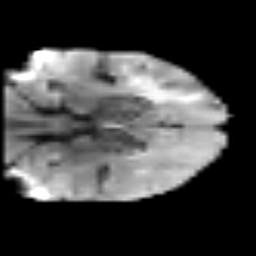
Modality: T2w
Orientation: coronal
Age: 69
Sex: male
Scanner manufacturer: siemens
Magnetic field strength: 3 T
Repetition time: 3.2 s
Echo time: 0.081 s